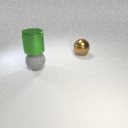
large green metal cylinder above large gray rubber sphere